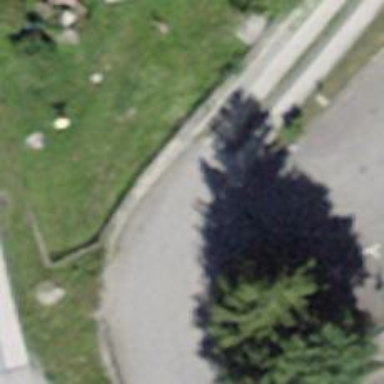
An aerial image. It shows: Residential road with paving stones. There is no sidewalk along the road.